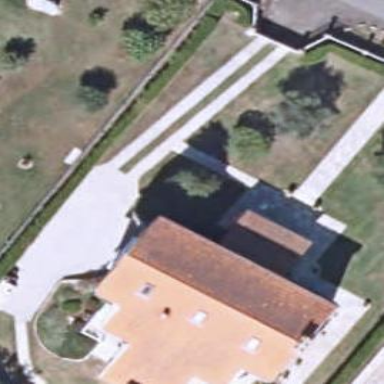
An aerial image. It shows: Simple and straightforward house.